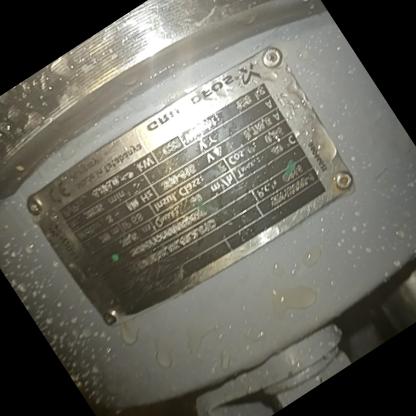
Klasa: tabliczka-znamionowa